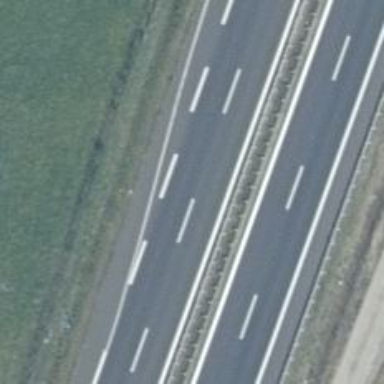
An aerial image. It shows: This is trunk highway with motorroad.